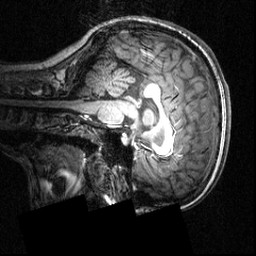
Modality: T1w
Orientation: sagittal
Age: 19
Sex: female
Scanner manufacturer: siemens
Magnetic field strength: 3.951 T
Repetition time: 1.5 s
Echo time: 0.00335 s